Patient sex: F
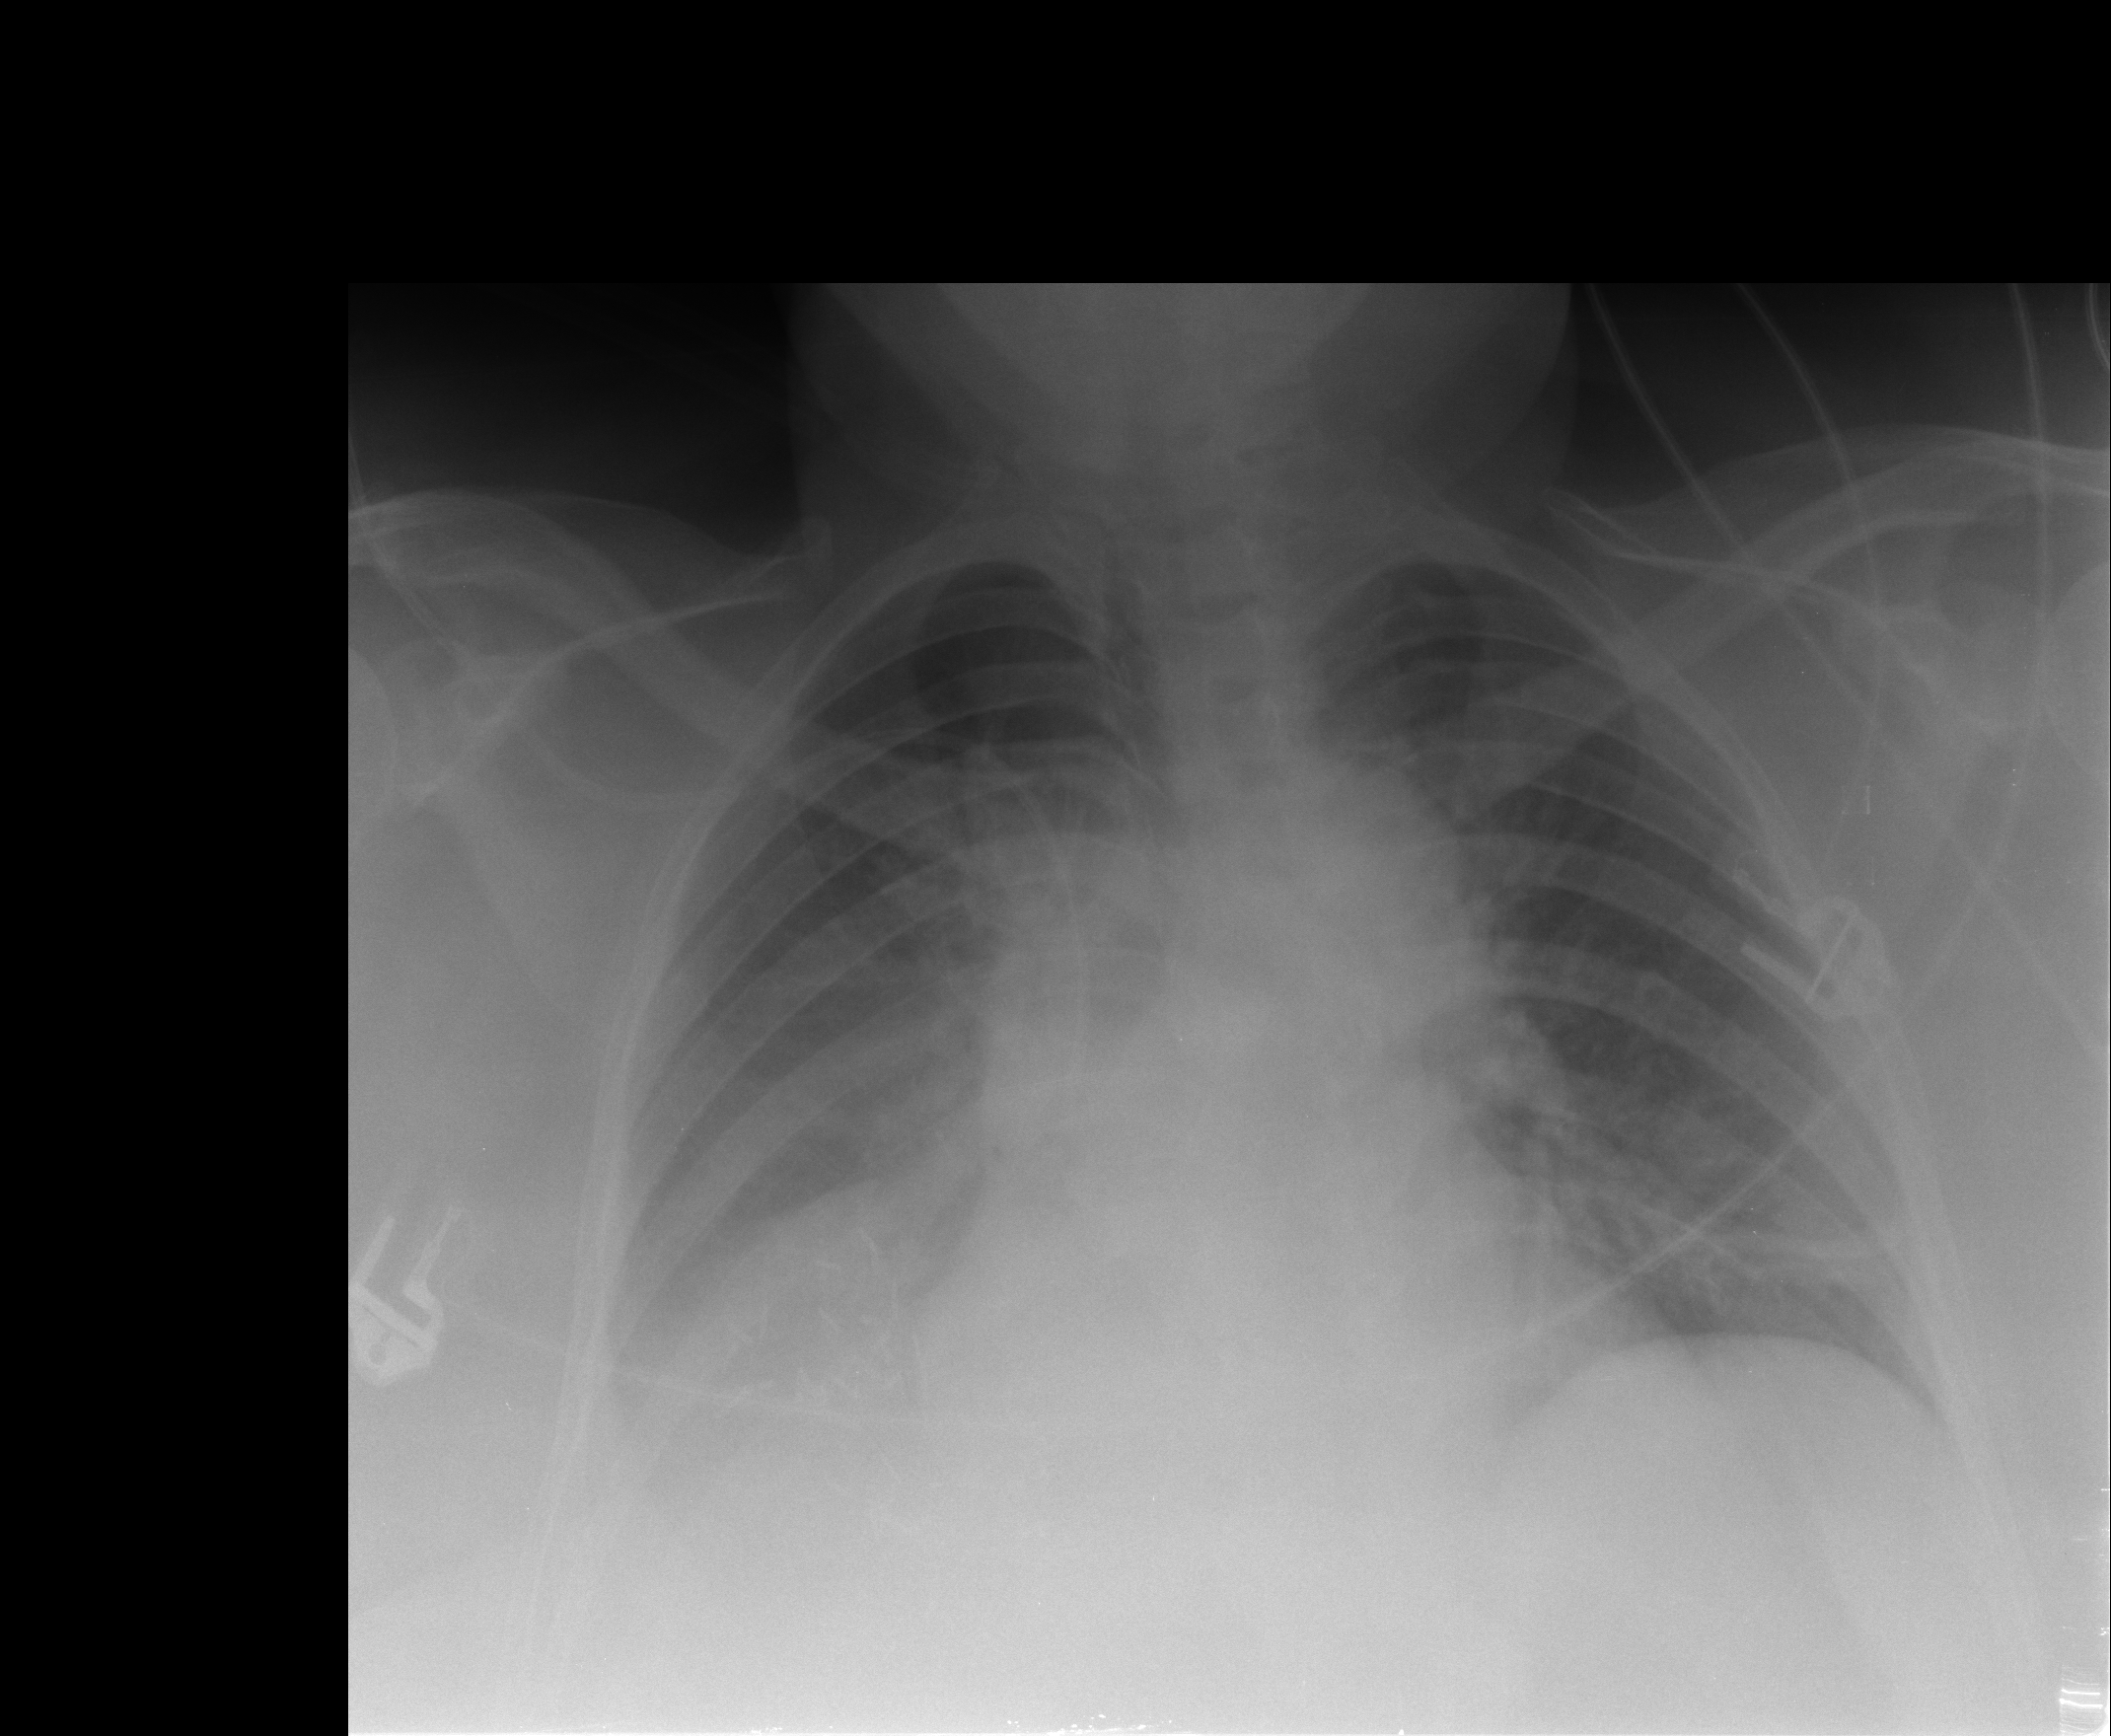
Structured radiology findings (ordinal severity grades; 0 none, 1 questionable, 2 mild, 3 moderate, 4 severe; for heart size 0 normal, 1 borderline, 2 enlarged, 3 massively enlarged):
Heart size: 0
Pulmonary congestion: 0
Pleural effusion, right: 2
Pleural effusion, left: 0
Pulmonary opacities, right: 0
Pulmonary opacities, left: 0
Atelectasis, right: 2
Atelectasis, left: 2